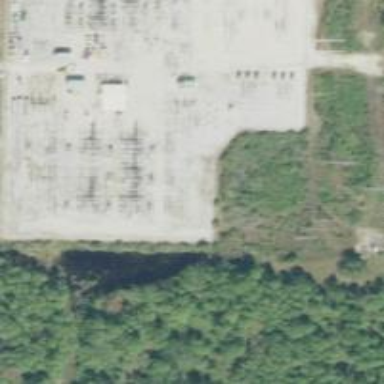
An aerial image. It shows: Switch used for power control.